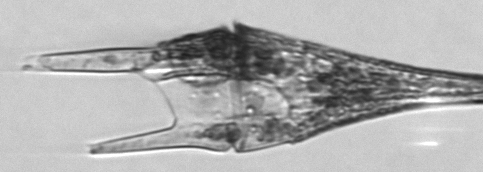
Label: Tripos_furca